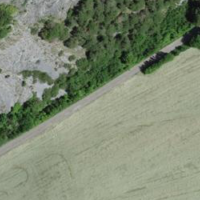
EUNIS habitat code: 24
Species observed at this site:
Thymelicus sylvestris